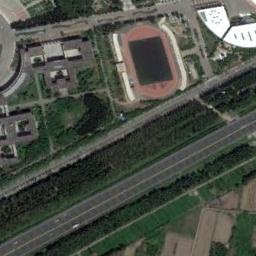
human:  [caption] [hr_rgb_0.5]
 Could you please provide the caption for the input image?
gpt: The ground track field is on a block and some freeways are in the block .

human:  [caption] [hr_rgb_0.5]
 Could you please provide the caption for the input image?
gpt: There are numerous buildings beside the ground track field .

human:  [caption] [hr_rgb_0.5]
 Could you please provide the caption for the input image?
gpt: The green space of track and field is not rectangular .

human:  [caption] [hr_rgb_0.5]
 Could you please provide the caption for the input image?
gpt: The track and field is surrounded by buildings and vegetation, Next to the road .

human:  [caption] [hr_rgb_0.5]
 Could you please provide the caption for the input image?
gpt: There are some green trees and a white building beside the ground track field .